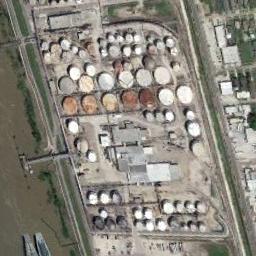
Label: storage_tank